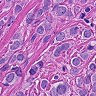
Metastatic tissue present: yes